Field crop: tomato
Growth stage: 2
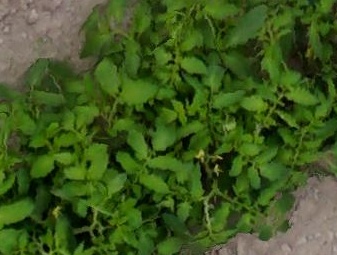
Species: tomato